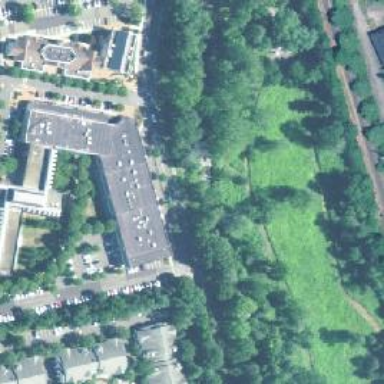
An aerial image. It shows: Part of building is shown in the image.